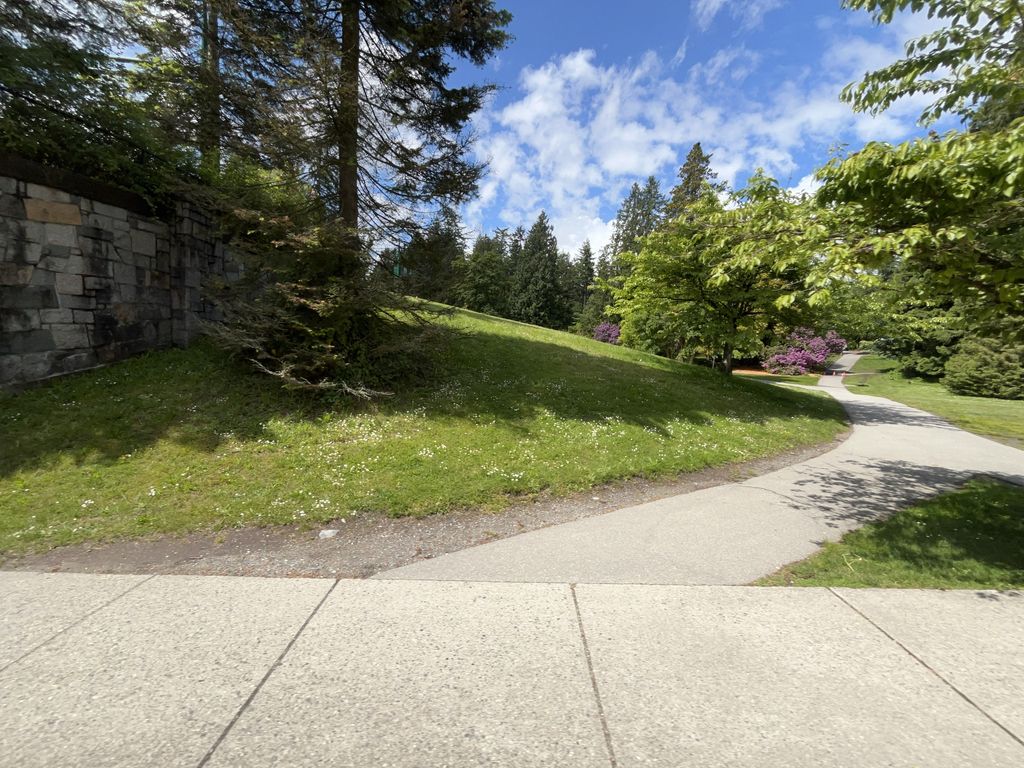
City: vancouver